Question: Here are my relationships

User wants to be able to add filters using a drop down menu and filter the Volunteers accordingly. Filters are coming from the 'VolunteerWorkArea' table ('VolunteerWorkAreaId'). The way I'm going to do it painful and probably that's because lack of knowledge. Every time user adds a new filter, I have to change the SQL in a complex way. For example, this is the SQL after user adding three filters.
'''
SELECT DISTINCT
Volunteer.VolunteerId AS Volunteer_VolunteerId ,
Volunteer.VolunteerFirstName ,
Volunteer.VolunteerLastName ,
Volunteer.VolunteerOtherName ,
Volunteer.VolunteerStreetAddress ,
Volunteer.VolunteerSuburb ,
Volunteer.VolunteerPostCode ,
Volunteer.VolunteerHomePhone ,
Volunteer.VolunteerMobilePhone ,
Volunteer.VolunteerGender
FROM Volunteer
INNER JOIN ( VolunteerWorkArea
INNER JOIN VolunteerWorkAreaAllocation ON VolunteerWorkArea.VolunteerWorkAreaId = VolunteerWorkAreaAllocation.VolunteerWorkAreaId
) ON Volunteer.VolunteerId = VolunteerWorkAreaAllocation.VolunteerId
WHERE VolunteerWorkAreaAllocation.[VolunteerWorkAreaId] = 17
AND Volunteer.VolunteerId IN (
SELECT DISTINCT
Volunteer.VolunteerId
FROM Volunteer
INNER JOIN ( VolunteerWorkArea
INNER JOIN VolunteerWorkAreaAllocation ON VolunteerWorkArea.[VolunteerWorkAreaId] = VolunteerWorkAreaAllocation.[VolunteerWorkAreaId]
) ON Volunteer.[VolunteerId] = VolunteerWorkAreaAllocation.[VolunteerId]
WHERE VolunteerWorkAreaAllocation.[VolunteerWorkAreaId] = 16
AND Volunteer.VolunteerId IN (
SELECT DISTINCT
Volunteer.VolunteerId AS Volunteer_VolunteerId
FROM Volunteer
INNER JOIN ( VolunteerWorkArea
INNER
JOIN VolunteerWorkAreaAllocation ON VolunteerWorkArea.[VolunteerWorkAreaId] = VolunteerWorkAreaAllocation.[VolunteerWorkAreaId]
) ON Volunteer.[VolunteerId] = VolunteerWorkAreaAllocation.[VolunteerId]
WHERE VolunteerWorkAreaAllocation.[VolunteerWorkAreaId] = 15 ) );
'''
So every time user adds a filter, I have to change the SQL massively through code. I'm pretty sure there is an easy way to do this. Can someone please help me? Thanks!
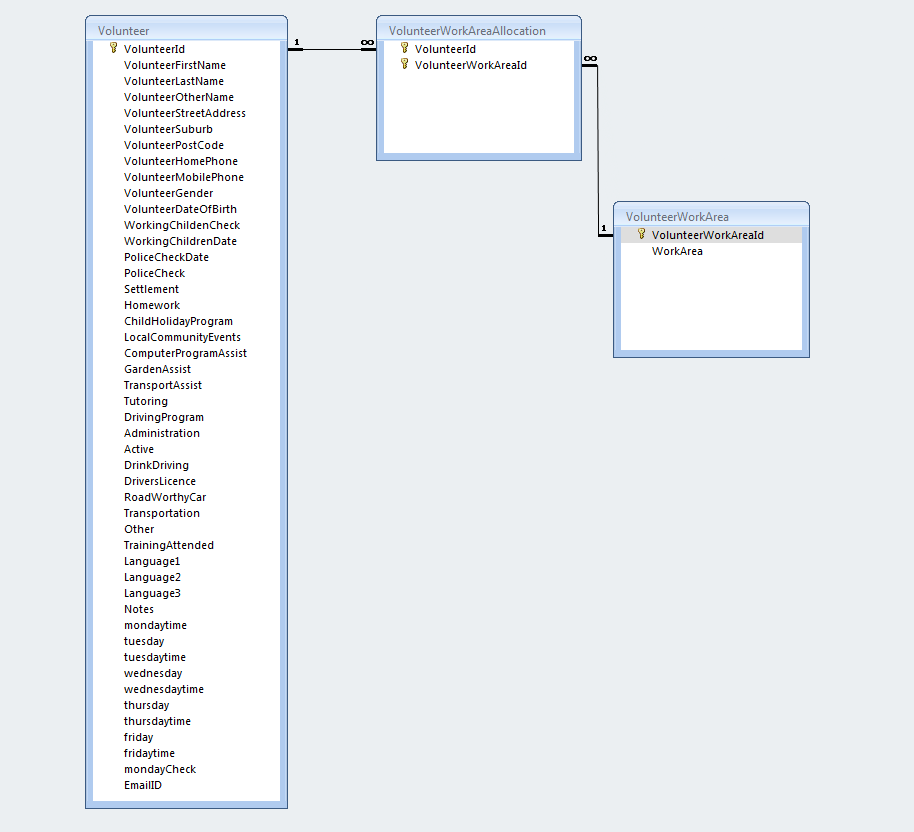
Answer: If you want user to decide on the basis of then easier solution will be using subform.
1. Create a new form that is not based on any table
2. Create and bind a combobox with volunteerWorkArea table using wizard (say name: combo2).
3. Create a subform and bind it with other two tables i.e. volunteer & volunteerWorkAreaAllocation (Image has less number of fields for sample)
4. Hide ID fields by setting visible property to false.
5. Set subform control properties as shown in image (combo2 as master field and Child as volunteerWorkAreaID)